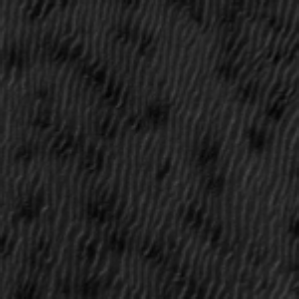
Label: frost